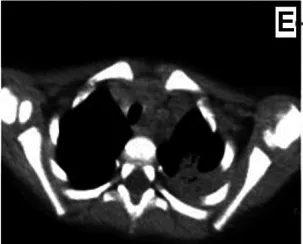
Consolidation of the left lung with a small amount of pleural effusion (mediastinal window).
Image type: radiology (ct)